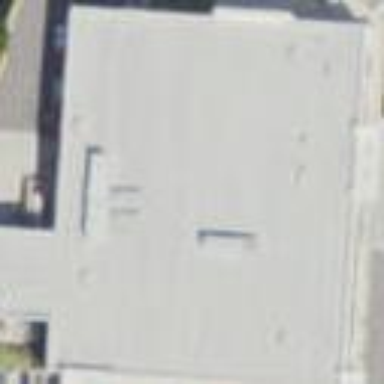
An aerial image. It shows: Retail building.